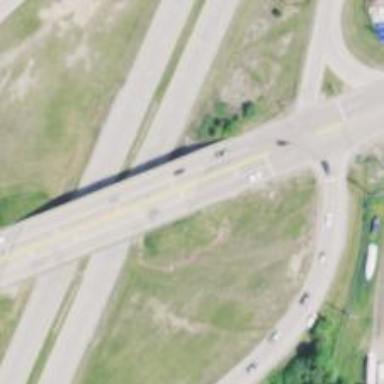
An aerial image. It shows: Primary highway bridge.